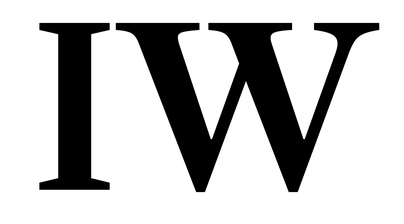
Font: LibreCaslonText_SemiBold